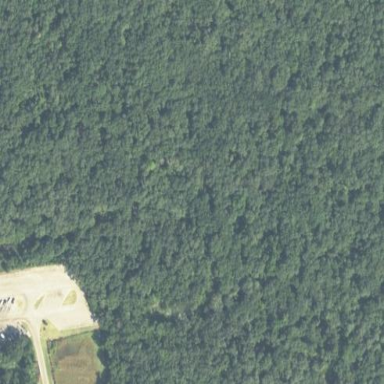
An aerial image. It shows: Mixed woodland area with various types of leaves.